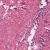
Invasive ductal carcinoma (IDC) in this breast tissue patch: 1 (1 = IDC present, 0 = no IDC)